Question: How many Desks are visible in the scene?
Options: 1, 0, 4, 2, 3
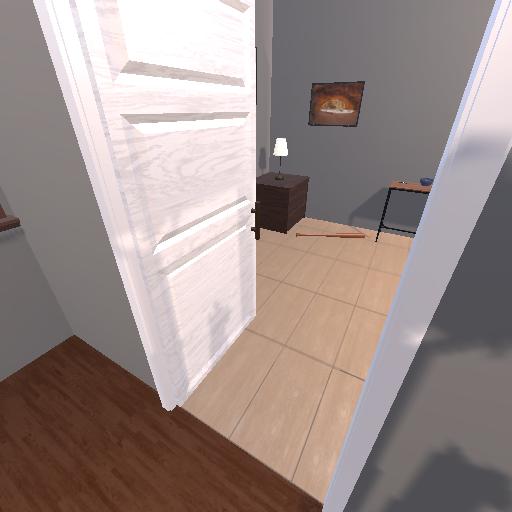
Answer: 1